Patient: sex M, age 47
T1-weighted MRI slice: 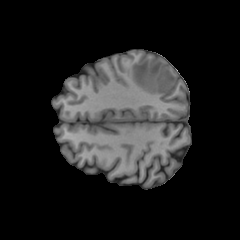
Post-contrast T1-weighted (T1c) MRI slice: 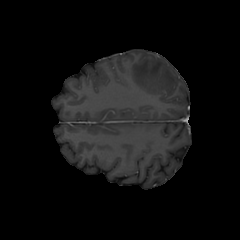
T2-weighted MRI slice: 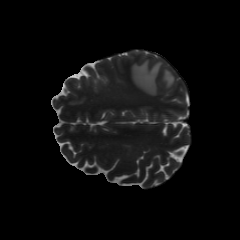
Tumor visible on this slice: yes
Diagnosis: Glioblastoma, IDH-wildtype
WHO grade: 4